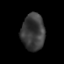
Tissue: prostate
Cell type: Epithelial cells
Senescence score: 0.3533
Nuclear area (px): 834
Mean DAPI intensity: 58.324